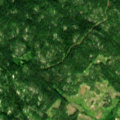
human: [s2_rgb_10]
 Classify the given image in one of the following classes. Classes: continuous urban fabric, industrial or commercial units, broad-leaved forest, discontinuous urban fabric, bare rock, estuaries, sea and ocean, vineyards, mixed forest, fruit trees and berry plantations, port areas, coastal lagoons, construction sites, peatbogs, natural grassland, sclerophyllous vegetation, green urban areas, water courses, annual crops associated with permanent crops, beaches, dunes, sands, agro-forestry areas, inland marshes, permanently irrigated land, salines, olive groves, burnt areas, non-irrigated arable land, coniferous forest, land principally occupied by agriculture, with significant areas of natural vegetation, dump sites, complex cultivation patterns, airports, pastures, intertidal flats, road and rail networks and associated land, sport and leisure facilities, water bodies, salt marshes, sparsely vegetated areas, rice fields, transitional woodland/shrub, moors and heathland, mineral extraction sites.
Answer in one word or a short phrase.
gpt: coniferous forest, transitional woodland/shrub